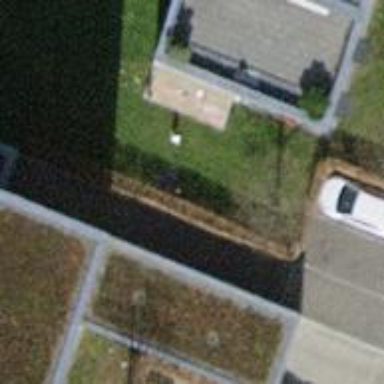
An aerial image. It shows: View of roof of building.